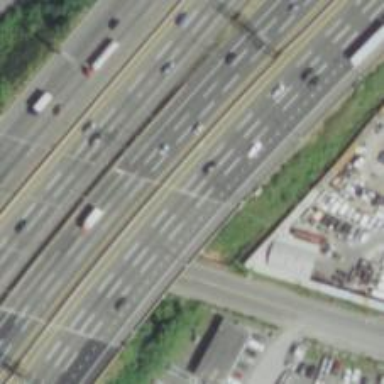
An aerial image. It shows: Motorway junction.